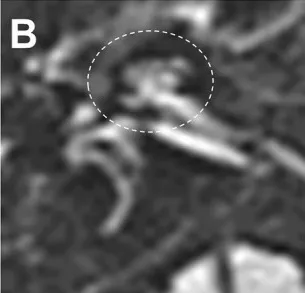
White arrows), but no EH in the right ear.
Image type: radiology (mri)